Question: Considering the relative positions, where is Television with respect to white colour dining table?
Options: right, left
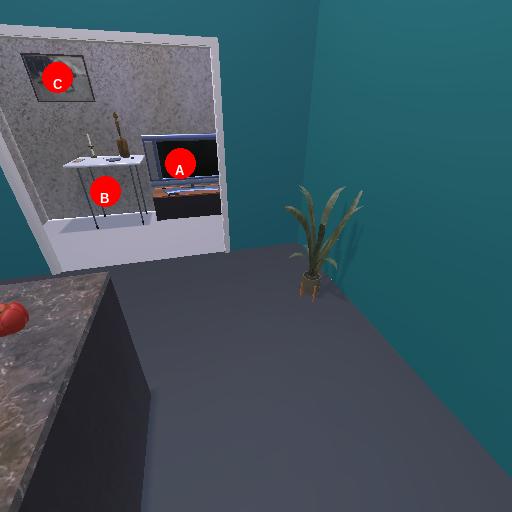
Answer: right